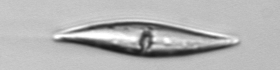
Label: Pleurosigma